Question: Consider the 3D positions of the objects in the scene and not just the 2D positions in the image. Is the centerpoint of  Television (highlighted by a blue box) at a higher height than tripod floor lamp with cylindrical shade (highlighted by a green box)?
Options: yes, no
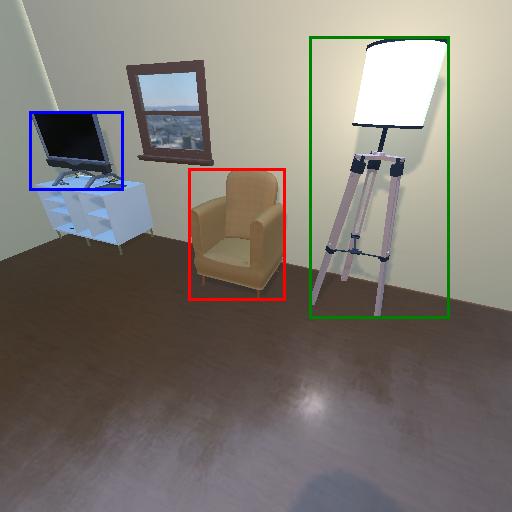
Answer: yes